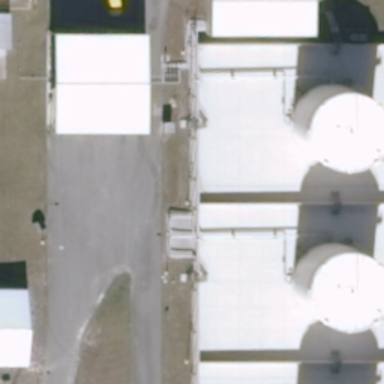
Two same storage tanks are on the white buildings .